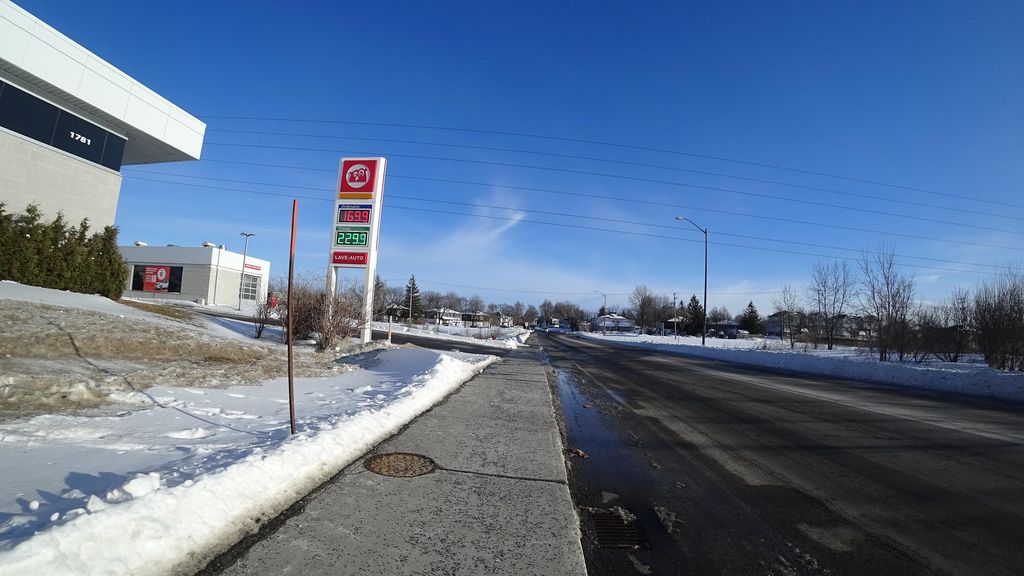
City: quebec_city